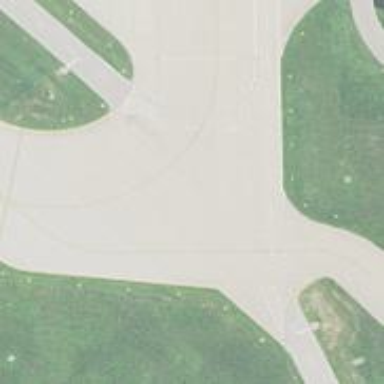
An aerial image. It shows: Image of taxiway at airport.